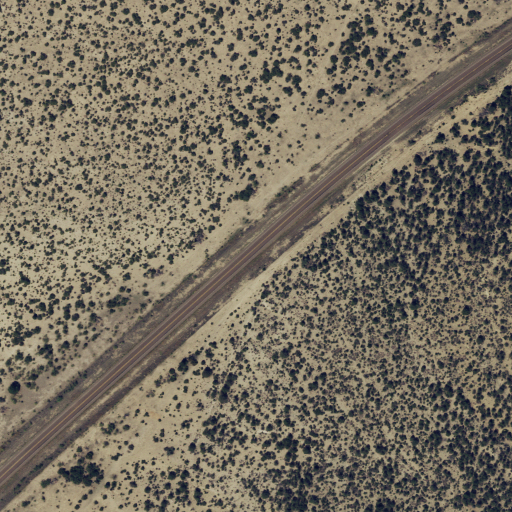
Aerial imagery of gap in Texas named Marathon Gap containing shrub, open development, and low intensity development